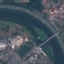
Label: Highway